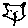
Label: cat